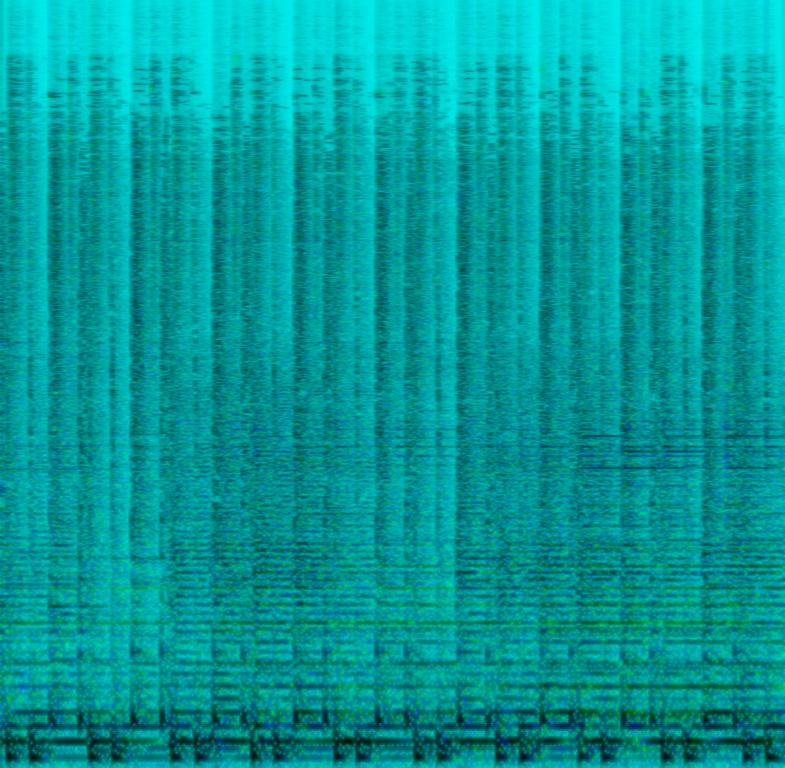
This instrumental is a Heavy Metal instrumental. The tempo is fast with hard hitting drumming, furious and vigorous amplified keyboard playing a harmony, electric bass guitar and electric guitar accompaniment. The music is intense, grim, compelling, passionate, powerful and harmonious. The vibe of the music is serious, sinister, grim and steely. This is used in Hard Rock/Heavy Metal.